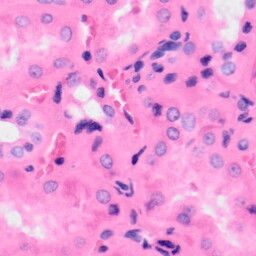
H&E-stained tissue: Kidney